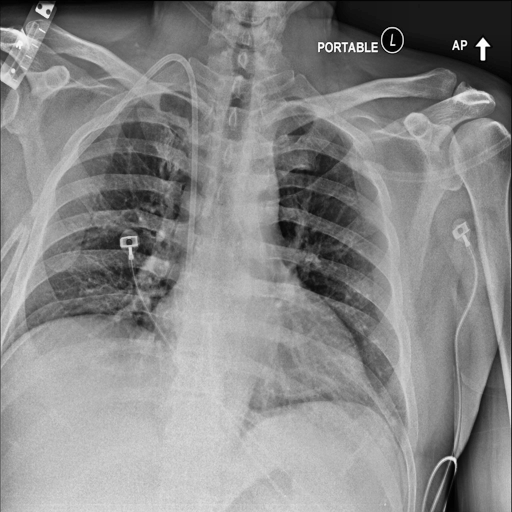
Finding: NORMAL